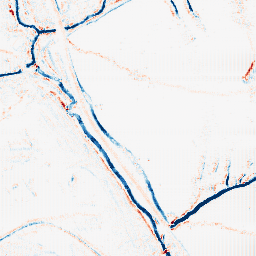
Category: morphological
Decomposition family: morphological_rect
Decomposition parameters: operation: average
width: 5
height: 5
Upsampling method: fft_zeropad
Upsampling parameters: scale: 8
Upsampling scale: 8